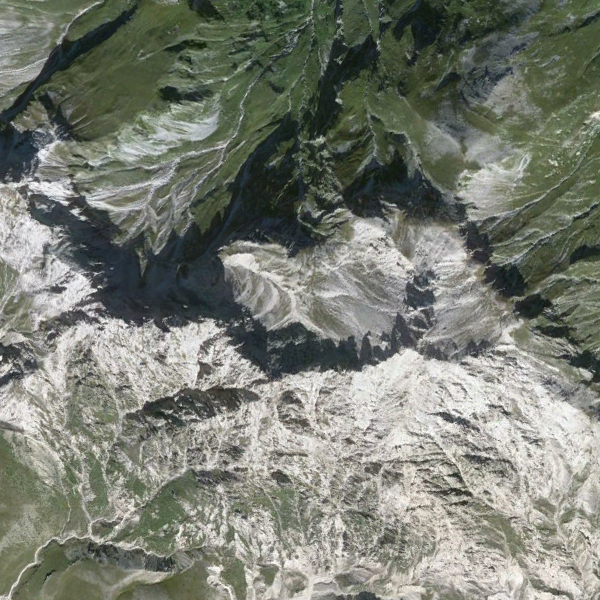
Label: Mountain